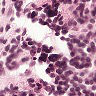
Metastatic tissue present: no